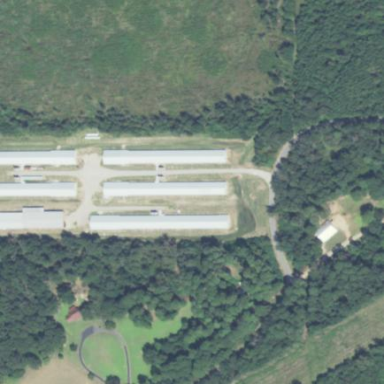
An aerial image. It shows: Poultry farmyard.